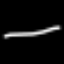
Label: line